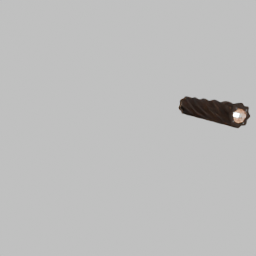
Label: lighting